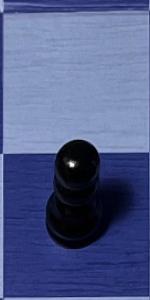
Label: Pawn_Black